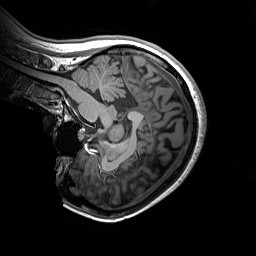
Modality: T1w
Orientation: sagittal
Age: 21
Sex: female
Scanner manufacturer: siemens
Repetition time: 2.2 s
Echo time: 0.00244 s